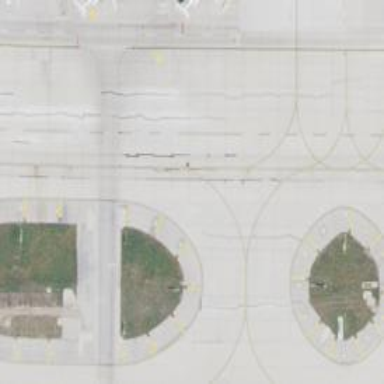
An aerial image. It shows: View of taxiway at the airport.